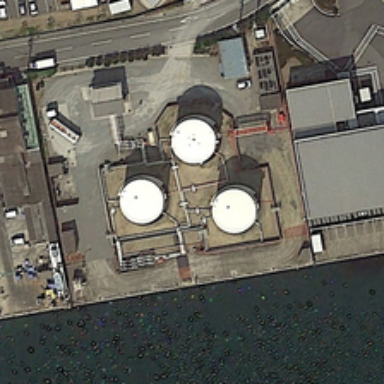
Three white storage tanks with several buildings in two sides are between a river and a road .